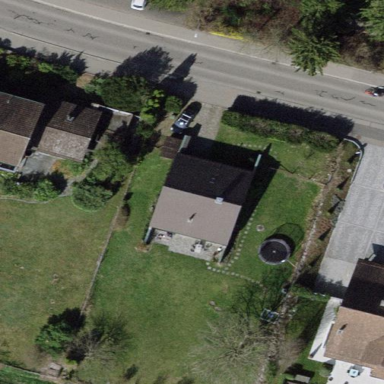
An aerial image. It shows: Detached building.